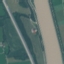
Land use / land cover class: River